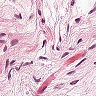
Metastatic tissue present: no